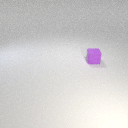
small purple rubber cube